Aerial crown-view tile of a tropical tree (Barro Colorado Island, Panama), acquired 20241014:
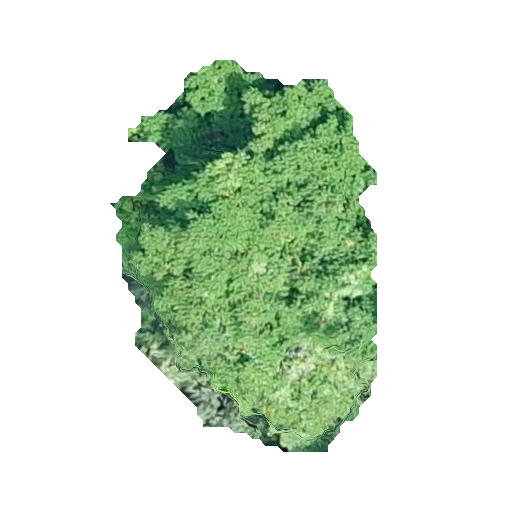
Species: Tachigali panamensis
GBIF accepted scientific name: Tachigali panamensis
Crown area: 120.41 m²